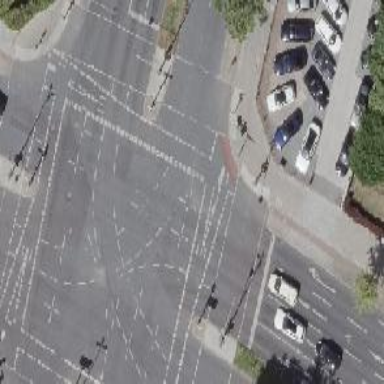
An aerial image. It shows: Sidewalk with crossing island.